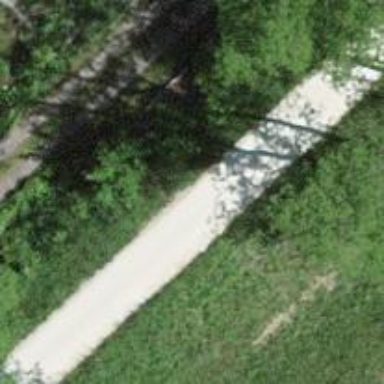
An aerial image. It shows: Dirt track road with grade3 tracktype.